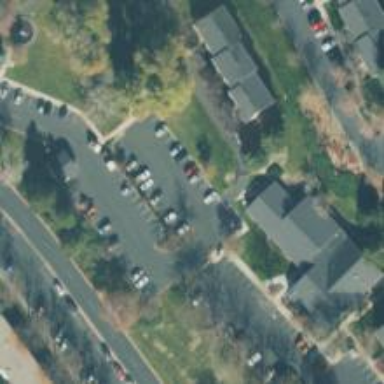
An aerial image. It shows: Parking area.